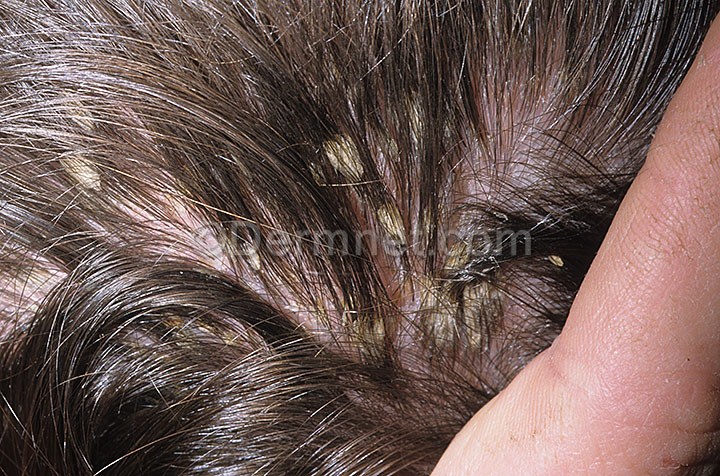
Disease: Psoriasis pictures Lichen Planus and related diseases